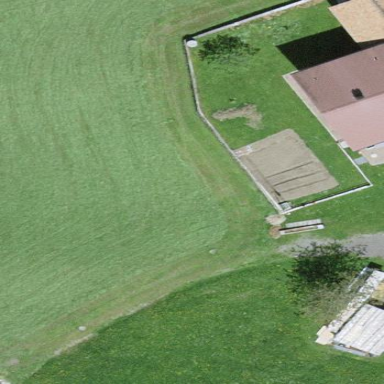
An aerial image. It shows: Farmyard area.